Question: I google this , But didn't find the explanation for this.
can someone help me explain what the black dash / line means?
thank you

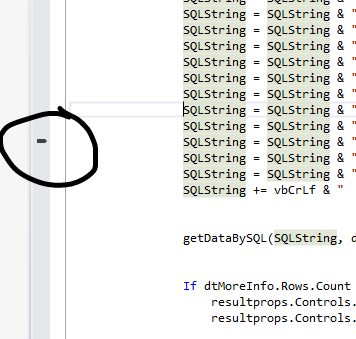
Answer: I searched for the same thing, but stumbled upon it by accident. When you do a search on your code the 'Find Results' box appears. Highlight a line in the Find Results box and the black dash appears in the indicator margin next to the corresponding line of code in which the results were found.